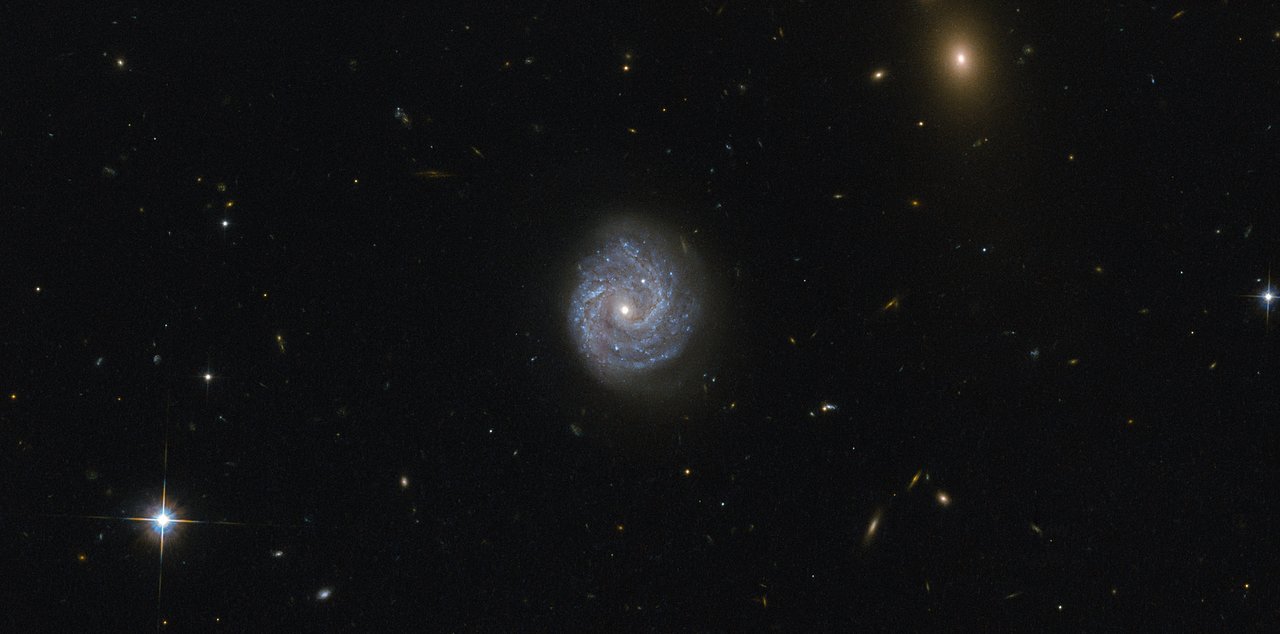
Hubble Gazes Into a Black Hole of Puzzling Light Hubble Gazes Into a Black Hole of Puzzling Light, rxj114010307